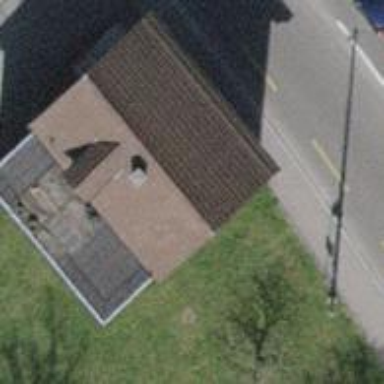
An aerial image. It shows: Gabled building with roof tiles oriented across.